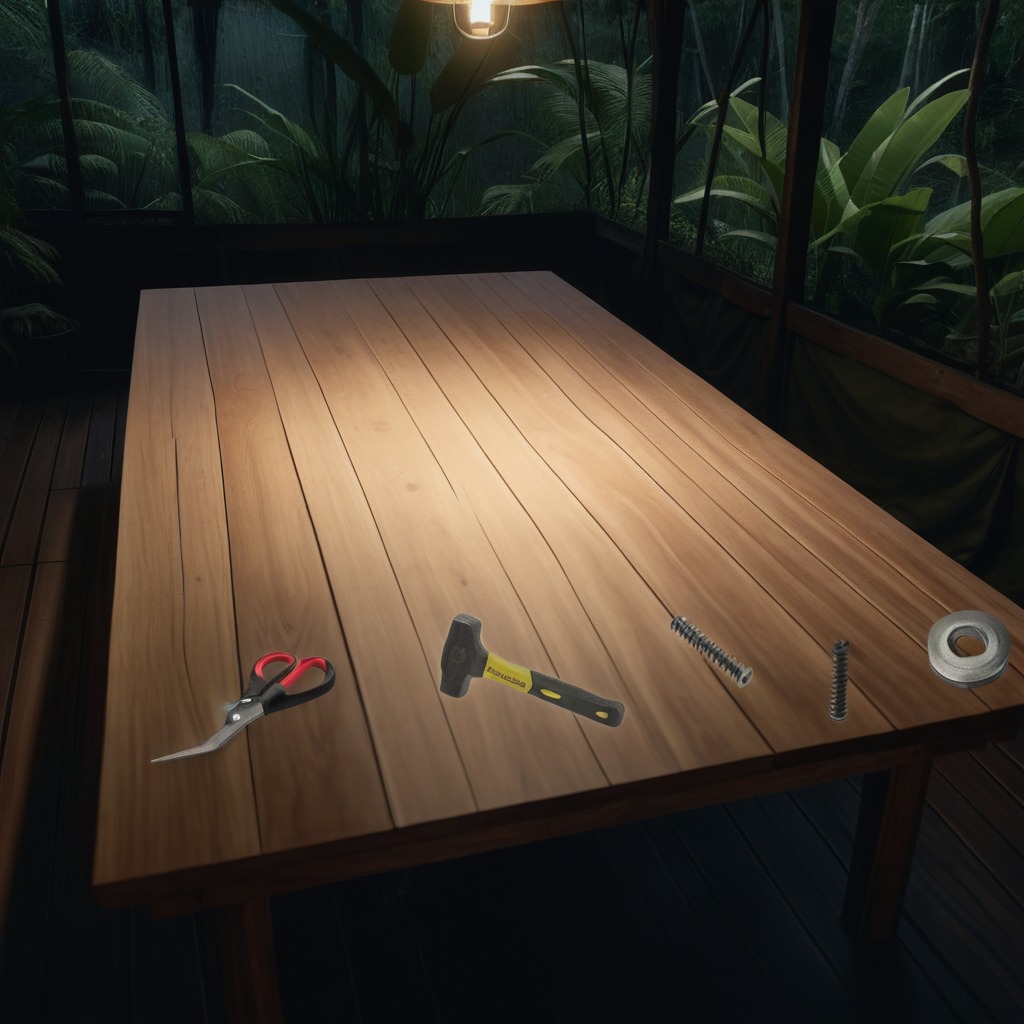
A flat metal washer, a metal machine screw, a hammer, a coiled metal spring, and a pair of scissors are lying on a wooden table inside a jungle field workshop tent at night.